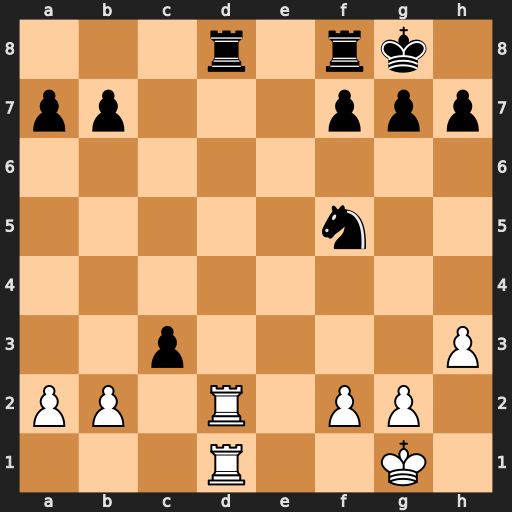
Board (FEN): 3r1rk1/pp3ppp/8/5n2/8/2p4P/PP1R1PP1/3R2K1
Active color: w
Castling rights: -
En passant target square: -
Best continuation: Rxd8 c2 Rxf8+